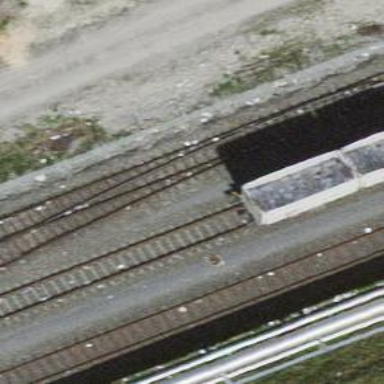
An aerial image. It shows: Railway switch.